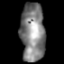
Tissue: lung
Cell type: Epithelial cells
Senescence score: 0.2044
Nuclear area (px): 1391
Mean DAPI intensity: 129.339